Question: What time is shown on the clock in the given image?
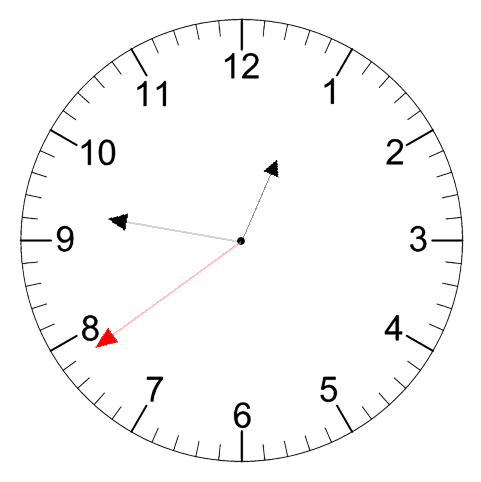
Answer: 12:46:39